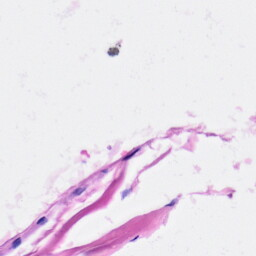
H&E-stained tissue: Heart